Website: apple
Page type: store-pickup
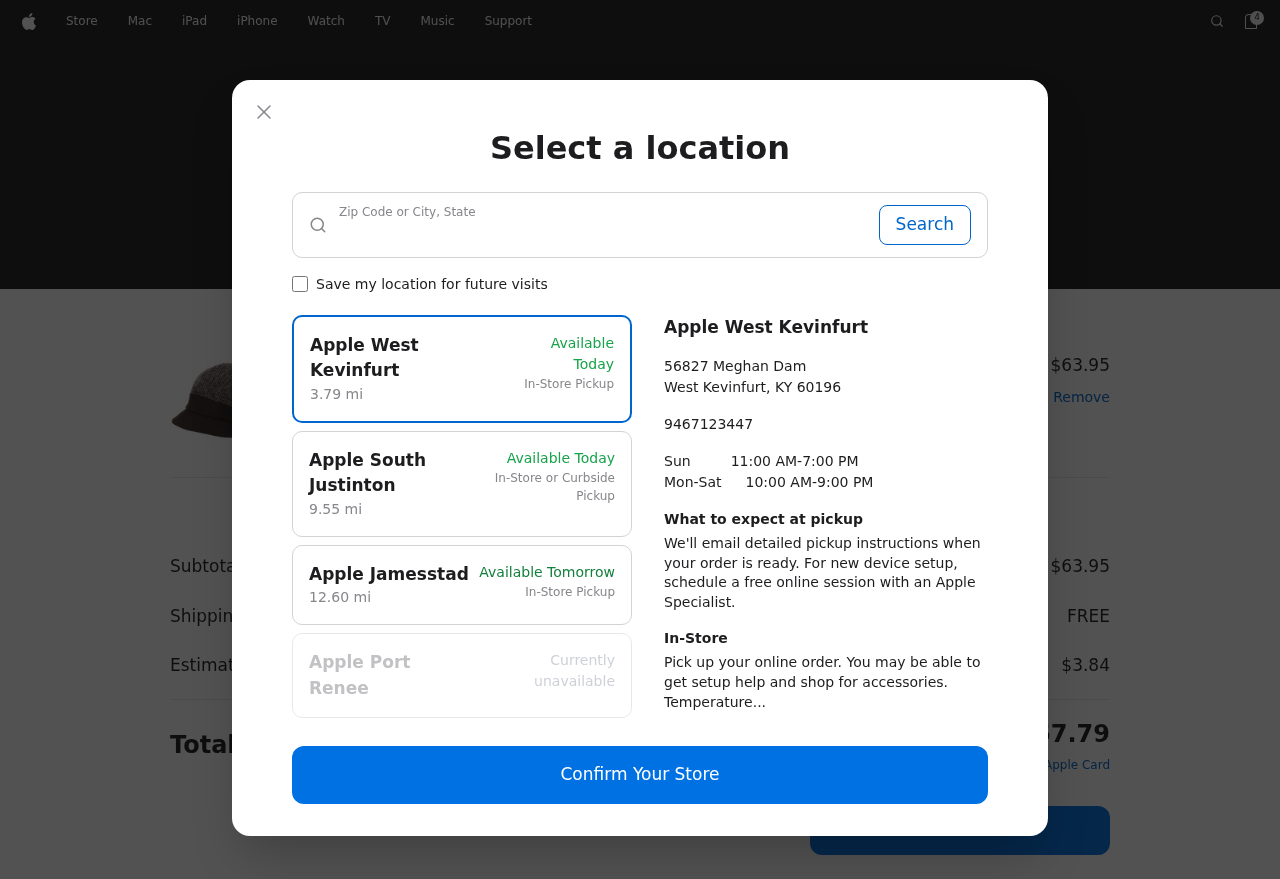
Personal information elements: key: PII_CITY_STATE
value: New Connorborough, KY
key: PII_LOCATION1_CITY
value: Apple West Kevinfurt
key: PII_LOCATION1_CITY_STATE_ZIP
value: West Kevinfurt, KY 60196
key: PII_LOCATION1_STREET
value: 56827 Meghan Dam
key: PII_LOCATION2_CITY
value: Apple South Justinton
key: PII_LOCATION3_CITY
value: Apple Jamesstad
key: PII_LOCATION4_CITY
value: Apple Port Renee
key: PII_PHONE
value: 9467123447
Product elements: key: PRODUCT1_NAME
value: Jeff & Aimy Omens Winter Bucket Gatsby Derby Hat 1921s Fedora Round Cloche Bowler Beret Fall Bow Tea
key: PRODUCT1_PRICE
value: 63.95
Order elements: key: ORDER_NUM_ITEMS
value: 4
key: ORDER_TOTAL
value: $67.79
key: ORDER_SUBTOTAL
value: $63.95
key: ORDER_SHIPPING_COST
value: FREE
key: ORDER_TAX
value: $3.84
Search elements: key: SEARCH_CITY_STATE
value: New Connorborough, KY